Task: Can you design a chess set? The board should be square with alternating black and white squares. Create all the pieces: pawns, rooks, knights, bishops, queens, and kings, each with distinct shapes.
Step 1313:
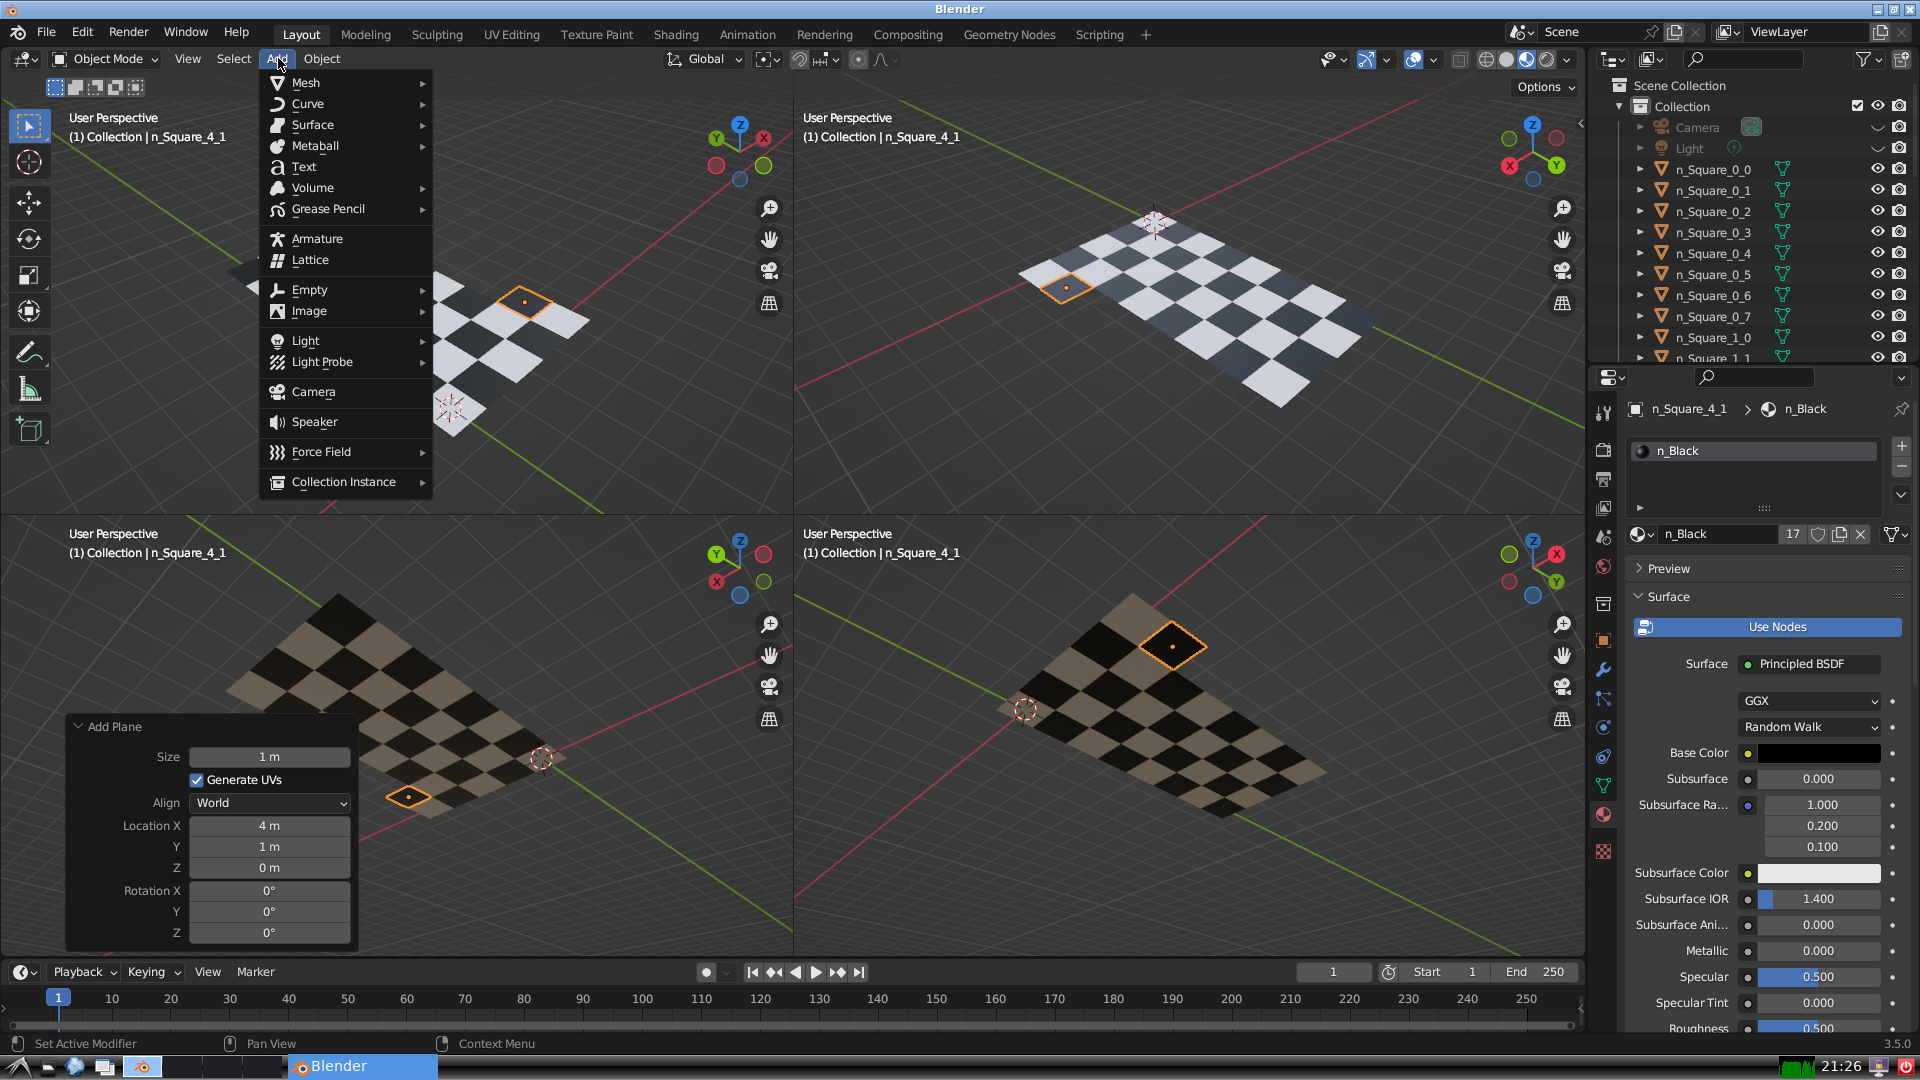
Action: {"mouse_move": [304, 82]}